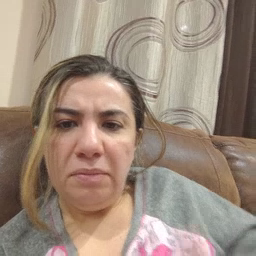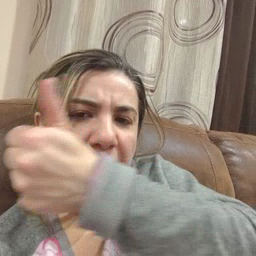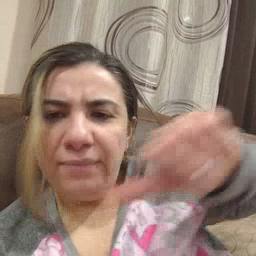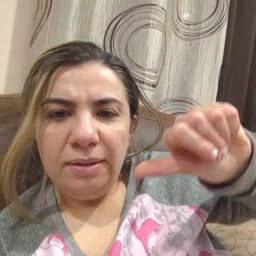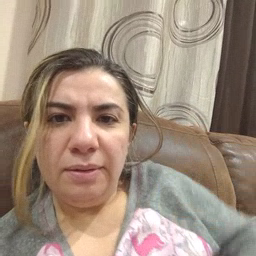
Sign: any